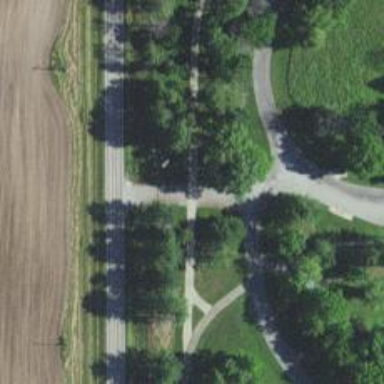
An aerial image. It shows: Uncontrolled road crossing.